Question: I am trying to make a graph similar to the one below:

I have the plots for the lower bound of the graph, the median (bold line) and the upper bound. I tried working around with fill but it seems to create weird filled polygons. Also, how can I make the median plot bold?
Thanks.
Edit: Here is a MWE trying to plot such a graph for the curve y=1/x.
'''
x=1:1:20
y1 = 1./x
y2 = 1./x-2
y3 = 1./x+2
fill(x,y2,'b',x,y1,'b',x,y3,'b')
'''
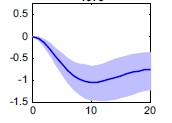
Answer: <URL> works very nicely for applications like that.
Try this:
'''
shadedplot(x, y2, y3, [0.8 0.8 1], [0.8 0.8 1])
hold on
plot(x, y1, 'Color', [0.3 0.3 0.8], 'Linewidth', 3)
'''